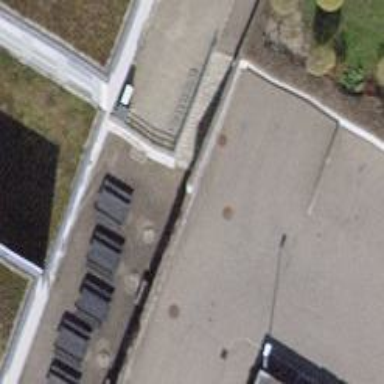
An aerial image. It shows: Set of steps on the road.